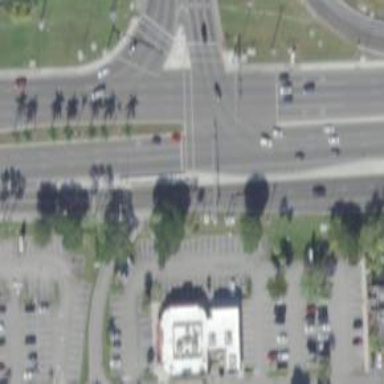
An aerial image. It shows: Crossing with line markings on the road.